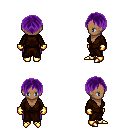
a pixel art fantasy rpg character, female body template, human, dark skin, brown robe, magenta pants, purple parted hairstyle, gold gloves, gold boots, four views (front, back, left, right), 2x2 character sprite sheet, small pixel art, hard edges, no anti-aliasing